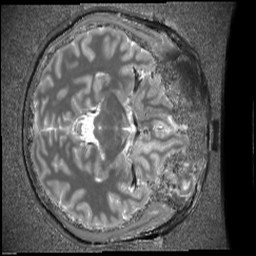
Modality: T1map
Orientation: axial
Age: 20
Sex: female
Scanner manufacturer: siemens
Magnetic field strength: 6.98 T
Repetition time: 6 s
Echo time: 0.00283 s